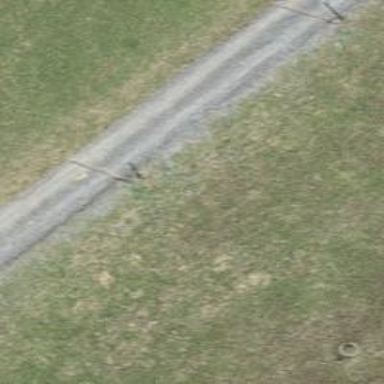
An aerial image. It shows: Agricultural track with ground surface graded as grade2. It is specifically designated for agricultural vehicles.